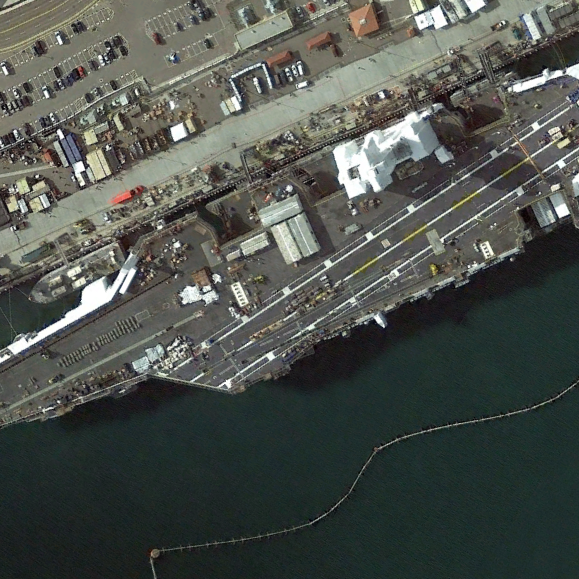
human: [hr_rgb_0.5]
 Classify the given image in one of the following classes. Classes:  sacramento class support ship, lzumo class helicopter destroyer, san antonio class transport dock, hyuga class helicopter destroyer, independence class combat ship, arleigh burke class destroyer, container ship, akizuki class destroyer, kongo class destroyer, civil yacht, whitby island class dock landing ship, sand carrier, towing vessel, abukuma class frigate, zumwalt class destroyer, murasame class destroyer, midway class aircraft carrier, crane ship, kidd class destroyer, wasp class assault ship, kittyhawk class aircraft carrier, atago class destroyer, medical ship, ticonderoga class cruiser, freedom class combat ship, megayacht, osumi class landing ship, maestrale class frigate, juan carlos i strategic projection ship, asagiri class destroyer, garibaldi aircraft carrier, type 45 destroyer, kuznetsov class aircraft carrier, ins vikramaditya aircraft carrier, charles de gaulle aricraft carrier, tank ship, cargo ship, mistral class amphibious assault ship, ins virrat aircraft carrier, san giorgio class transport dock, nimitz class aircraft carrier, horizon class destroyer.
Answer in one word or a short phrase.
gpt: Nimitz class aircraft carrier